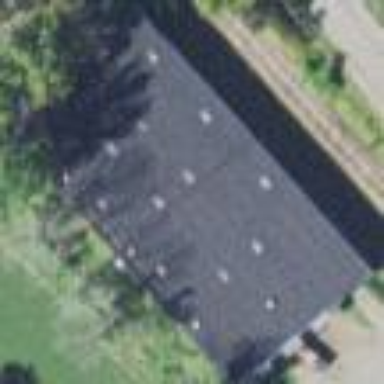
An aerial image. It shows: Warehouse building.